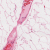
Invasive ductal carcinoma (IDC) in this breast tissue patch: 0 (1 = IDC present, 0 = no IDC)